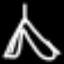
Label: The Eiffel Tower